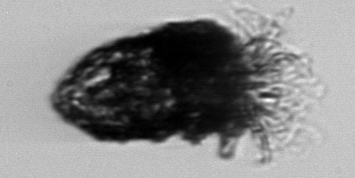
Label: Stenosemella_pacifica